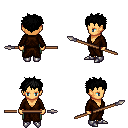
a pixel art fantasy rpg character, female body template, human, tanned skin, brown robe, teal pants, black bedhead hairstyle, metal boots, spear, four views (front, back, left, right), 2x2 character sprite sheet, small pixel art, hard edges, no anti-aliasing